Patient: sex M, age 51
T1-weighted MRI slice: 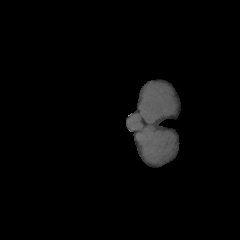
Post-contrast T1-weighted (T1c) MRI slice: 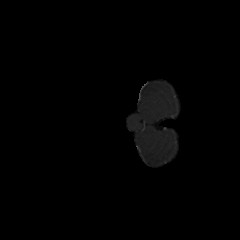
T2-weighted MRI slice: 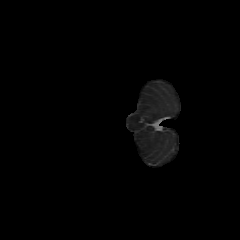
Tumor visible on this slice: no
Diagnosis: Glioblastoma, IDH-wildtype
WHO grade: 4